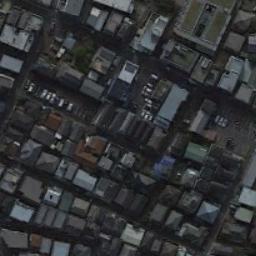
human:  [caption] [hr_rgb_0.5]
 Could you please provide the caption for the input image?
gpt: There are many roads and neatly arranged houses and trees and many vehicles in densely populated areas .

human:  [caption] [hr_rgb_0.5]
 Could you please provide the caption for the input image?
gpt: A dense residential area has lots of houses arranged neatly .

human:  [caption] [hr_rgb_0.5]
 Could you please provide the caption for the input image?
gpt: The dense residential is next to the parking lot .

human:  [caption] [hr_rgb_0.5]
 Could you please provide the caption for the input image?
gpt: There are trees all around the house .

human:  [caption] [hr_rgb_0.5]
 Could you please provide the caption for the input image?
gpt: There are many black buildings on a dense residential area .